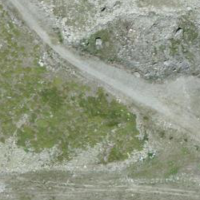
EUNIS habitat code: 26
Species observed at this site:
Arnica montana